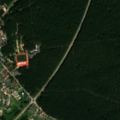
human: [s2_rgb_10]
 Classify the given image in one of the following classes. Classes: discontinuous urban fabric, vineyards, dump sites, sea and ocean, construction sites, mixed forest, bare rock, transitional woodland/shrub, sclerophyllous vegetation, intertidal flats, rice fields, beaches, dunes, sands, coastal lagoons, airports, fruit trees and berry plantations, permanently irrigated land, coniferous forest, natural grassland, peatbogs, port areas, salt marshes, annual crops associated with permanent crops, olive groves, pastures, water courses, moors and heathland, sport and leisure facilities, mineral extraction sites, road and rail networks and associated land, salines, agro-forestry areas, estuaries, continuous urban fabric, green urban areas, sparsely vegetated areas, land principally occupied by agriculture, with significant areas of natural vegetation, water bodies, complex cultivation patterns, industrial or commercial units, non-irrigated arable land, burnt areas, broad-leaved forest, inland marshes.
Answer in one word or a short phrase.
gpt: discontinuous urban fabric, complex cultivation patterns, coniferous forest